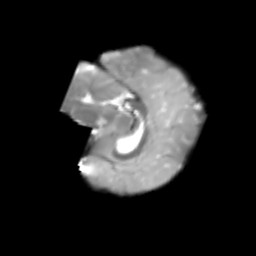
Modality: T2w
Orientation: sagittal
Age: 5
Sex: female
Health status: healthy